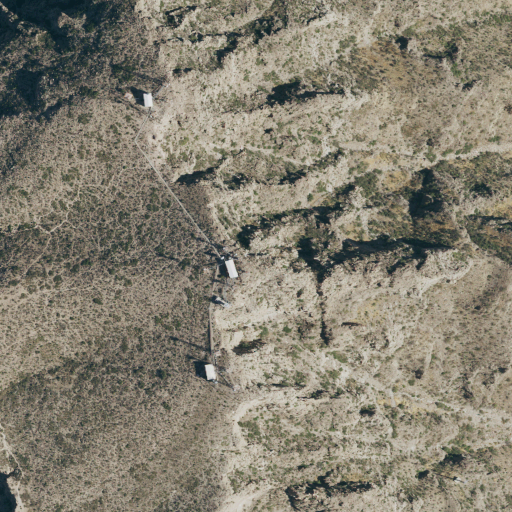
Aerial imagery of mountain in Texas named South Franklin Mountain containing shrub, open development, and evergreen forest